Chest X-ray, AP view. Patient: 57 years old, sex M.
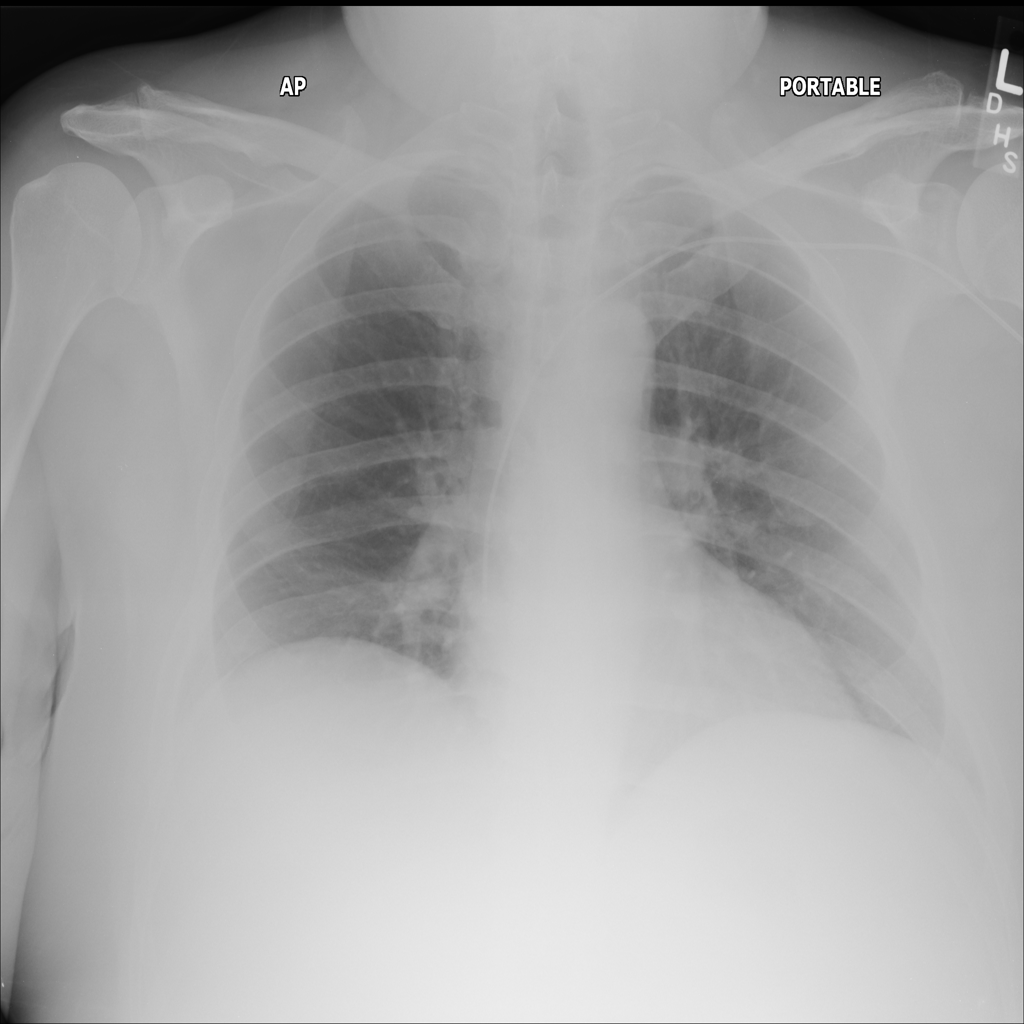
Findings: No Finding